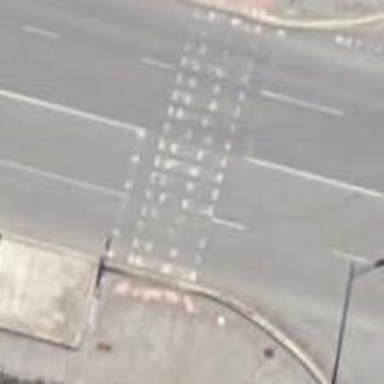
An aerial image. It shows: Zebra crossing on the road.